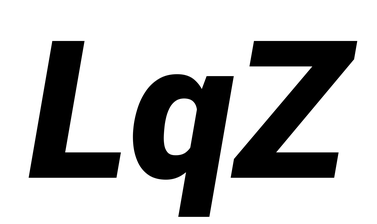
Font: Roboto-Italic_Black_Italic